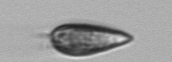
Label: Prorocentrum_triestinum